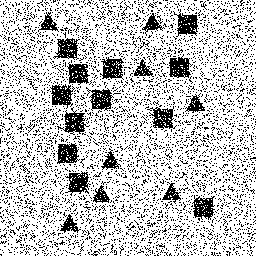
Squares: 12
Triangles: 8
Stars: 0
Total shapes: 20